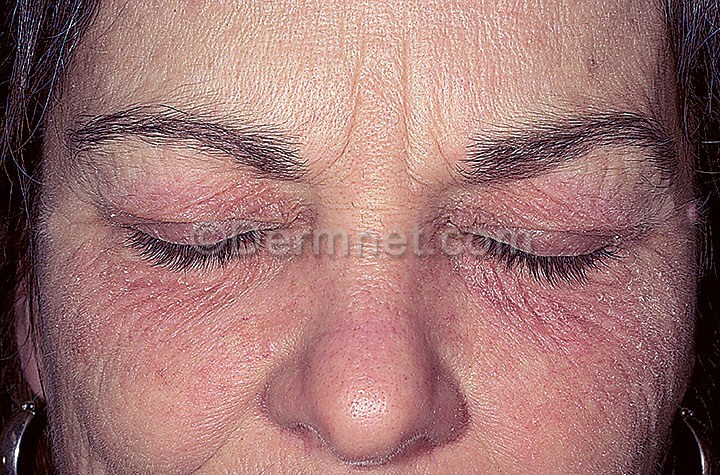
Disease: Poison Ivy Photos and other Contact Dermatitis